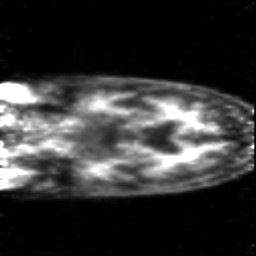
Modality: PET
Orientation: coronal
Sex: female
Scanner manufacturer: siemens